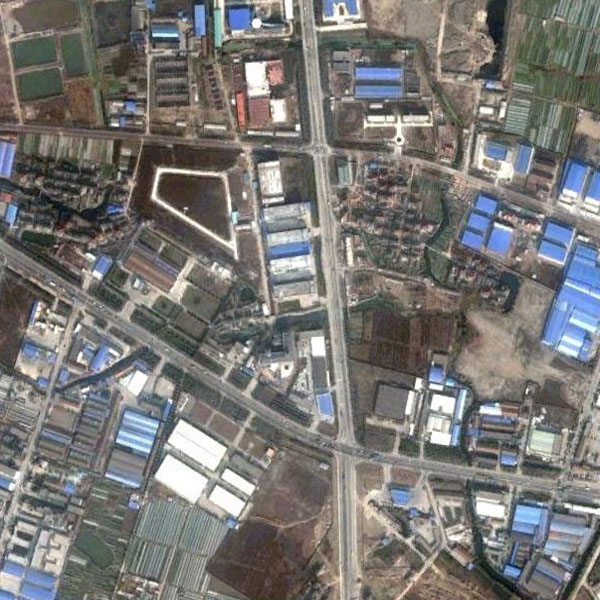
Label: Industrial